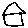
Label: house